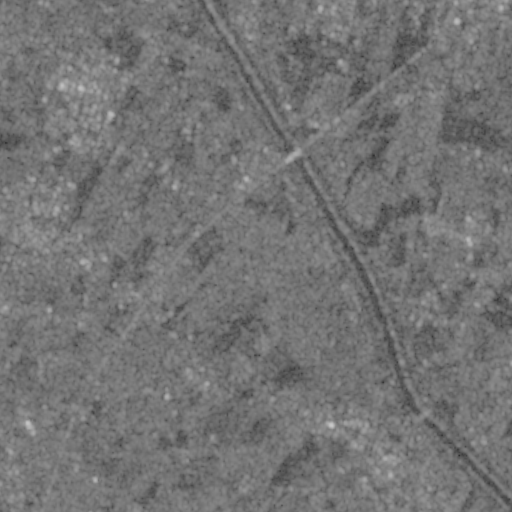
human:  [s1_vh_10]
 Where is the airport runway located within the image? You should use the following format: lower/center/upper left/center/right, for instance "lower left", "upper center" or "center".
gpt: The airport runway is located in the center left of the image.
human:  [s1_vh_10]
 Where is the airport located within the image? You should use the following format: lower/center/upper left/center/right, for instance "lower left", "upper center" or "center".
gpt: There is no airport in the image.

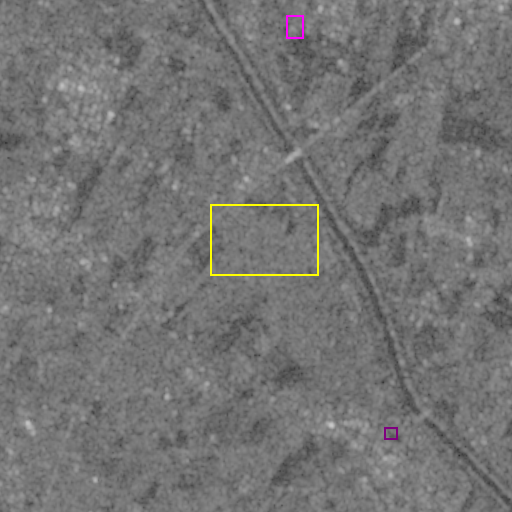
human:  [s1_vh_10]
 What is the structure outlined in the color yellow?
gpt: The structure outlined in yellow is a crop field.
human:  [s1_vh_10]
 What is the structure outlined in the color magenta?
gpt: The structure outlined in magenta is a park.
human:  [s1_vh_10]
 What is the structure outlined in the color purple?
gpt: The structure outlined in purple is a parking lot.
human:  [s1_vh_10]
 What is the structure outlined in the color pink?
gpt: There is no pink outline.